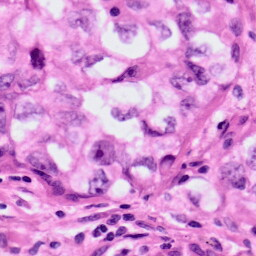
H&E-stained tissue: Lung